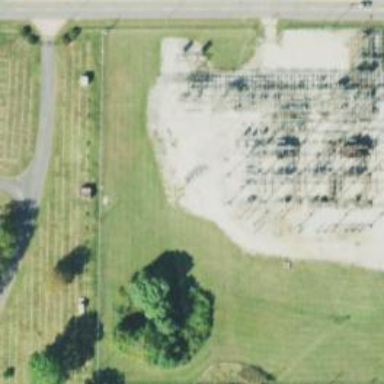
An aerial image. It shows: Lattice structure tower.